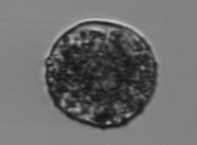
Label: Vicicitus_globosus